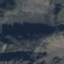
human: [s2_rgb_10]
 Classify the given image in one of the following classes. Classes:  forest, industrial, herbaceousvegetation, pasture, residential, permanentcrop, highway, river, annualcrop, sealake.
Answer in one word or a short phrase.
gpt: HerbaceousVegetation